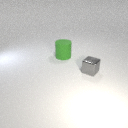
small gray metal cube to the right of large green rubber cylinder